Field crop: tomato
Growth stage: 2
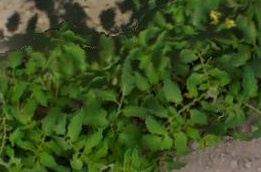
Species: tomato